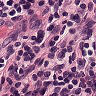
Metastatic tissue present: no